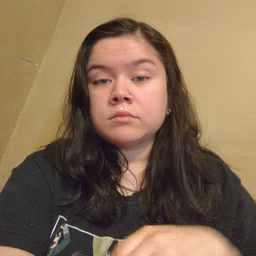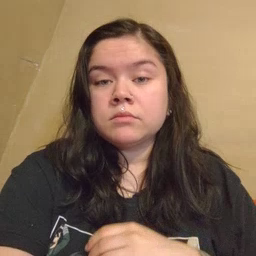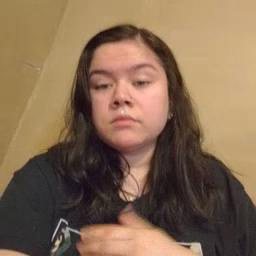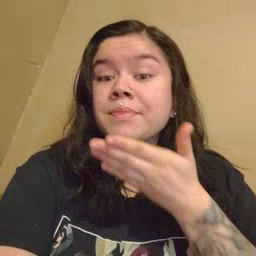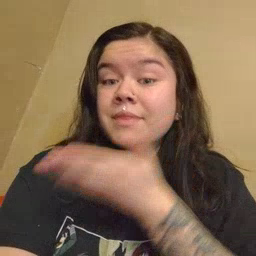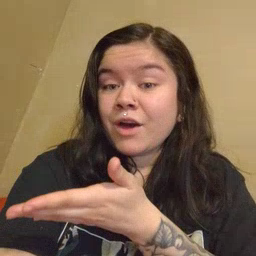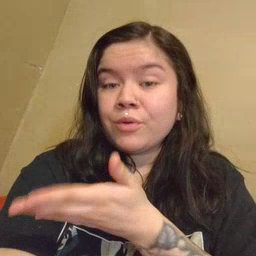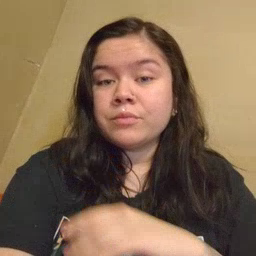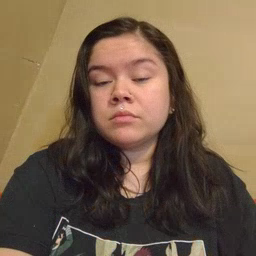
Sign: there